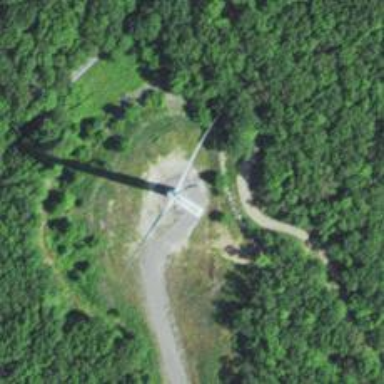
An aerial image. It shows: Wind generator powered by horizontal axis wind turbine.